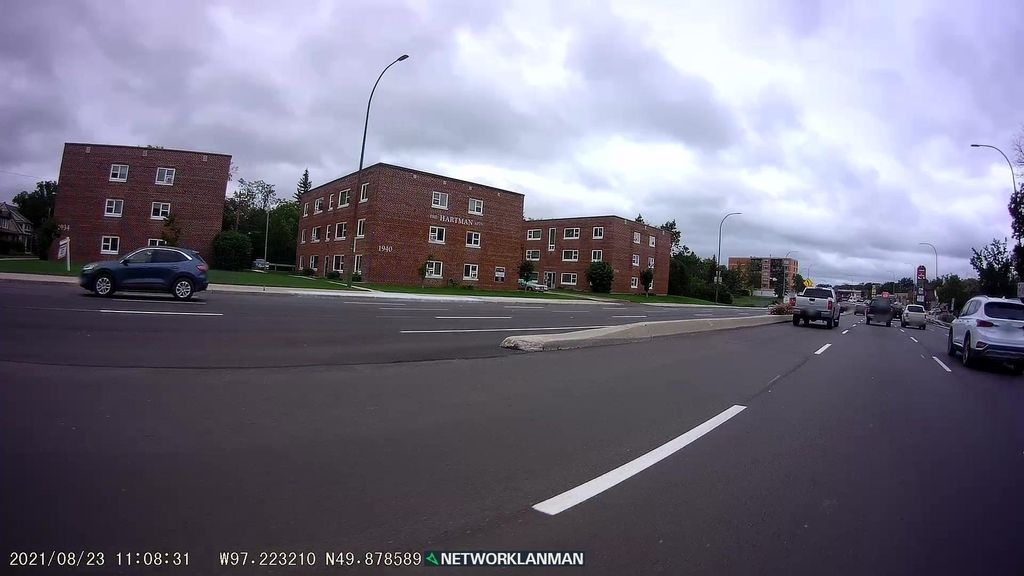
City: winnipeg